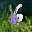
Label: 6